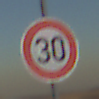
Verkehrszeichen: Geschwindigkeit30
Umgebung: Outdoor, Nature
Tageszeit: SunriseSunset
Wetter: Clear
Licht: Natural
Jahreszeit: NotSpecified
Kontrast: LowContrast